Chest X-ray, PA view. Patient: 61 years old, sex M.
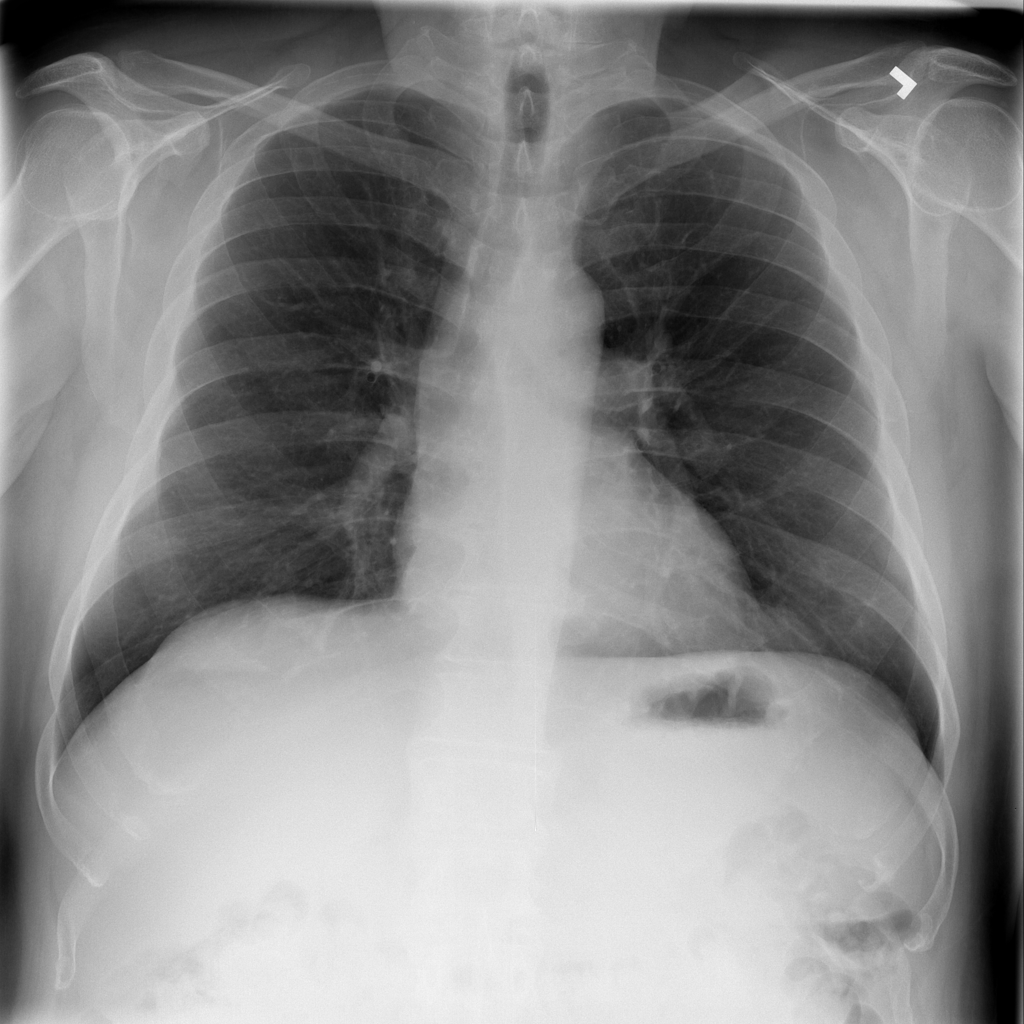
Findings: No Finding